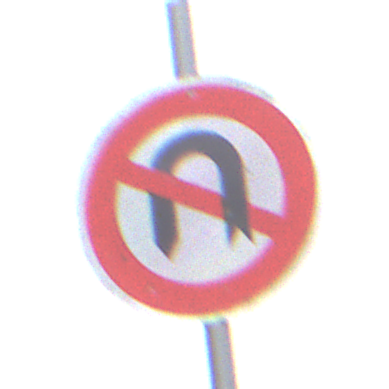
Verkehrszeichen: VerbotWenden
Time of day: Midday
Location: Outdoor (Suburban)
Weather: Overcast
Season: NotSpecified
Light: Natural